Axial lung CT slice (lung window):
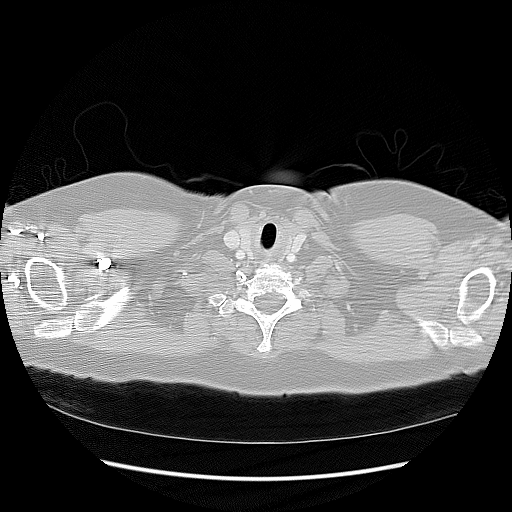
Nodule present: no